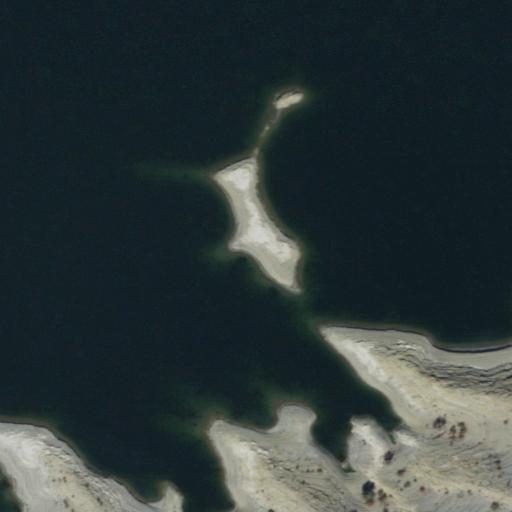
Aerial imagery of depression(s) in Arizona named Temple Basin containing open water, grassland, herbaceous wetlands, and shrub